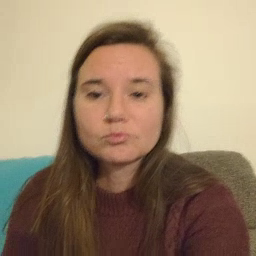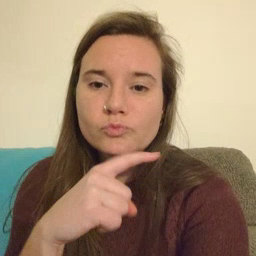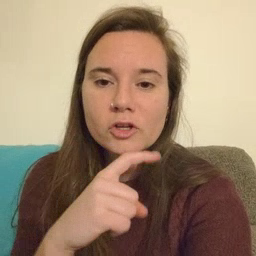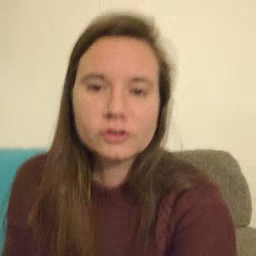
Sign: dryer